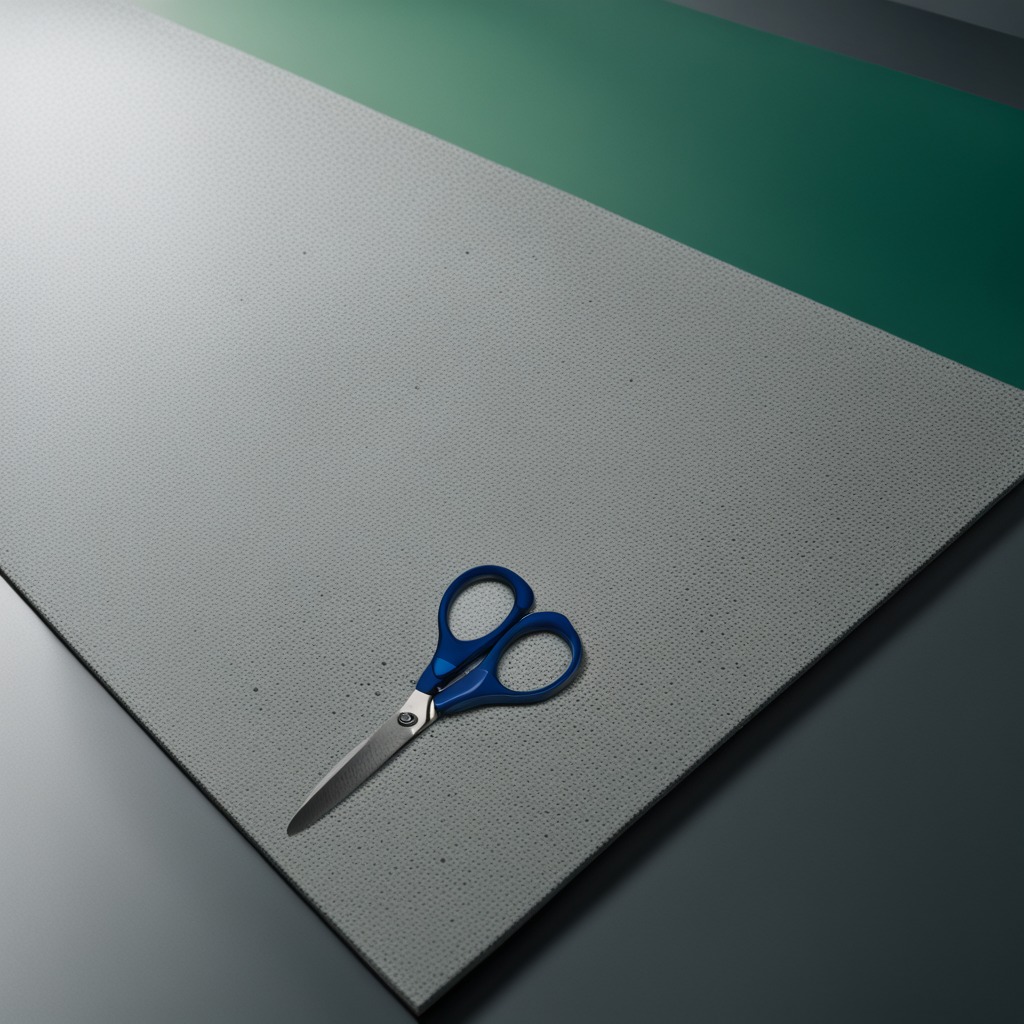
A scissor lies on the clean granite tabletop.